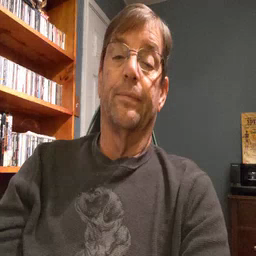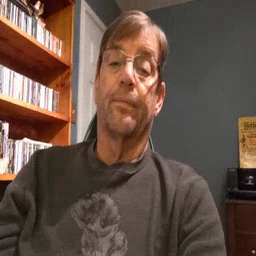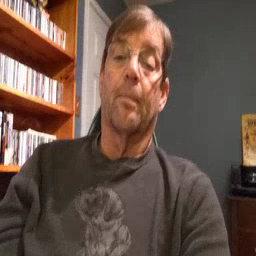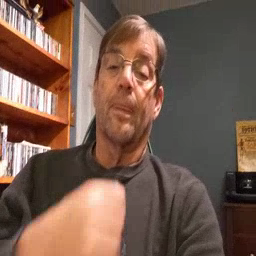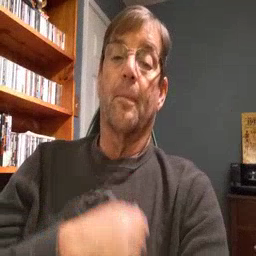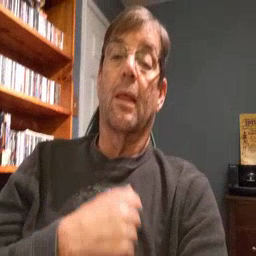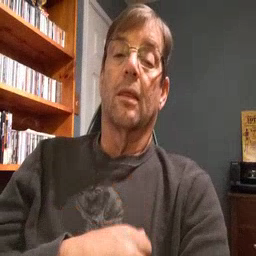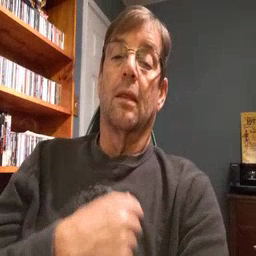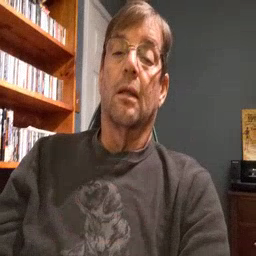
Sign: bath